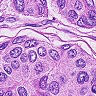
Metastatic tissue present: yes